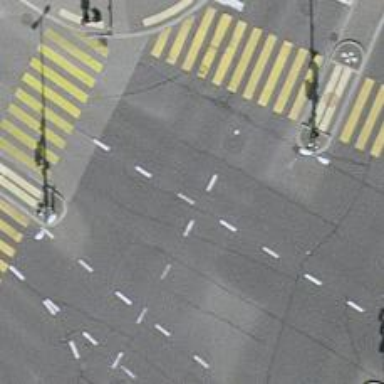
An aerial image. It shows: Road with traffic signals.